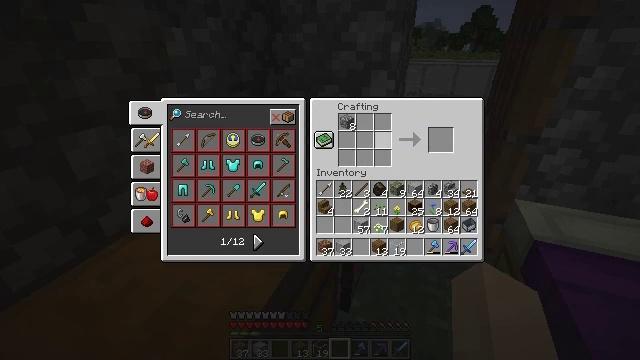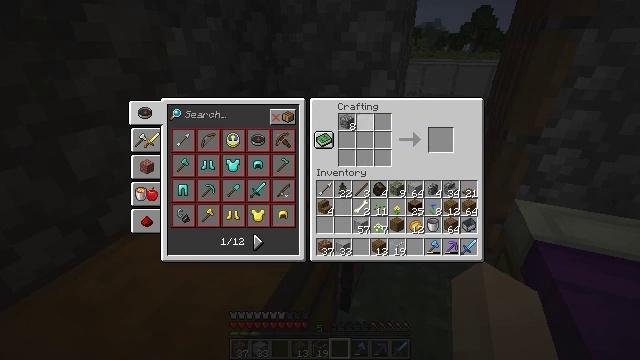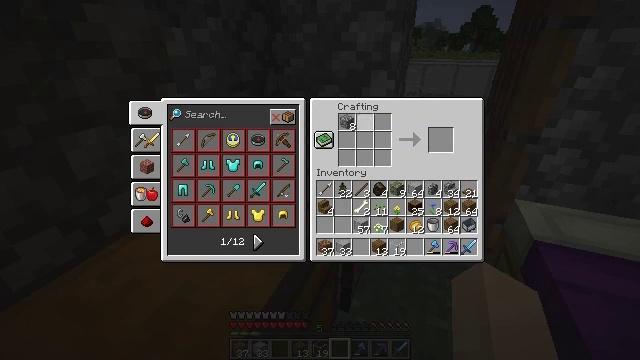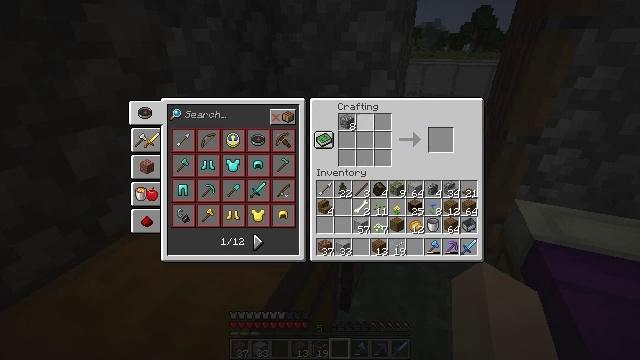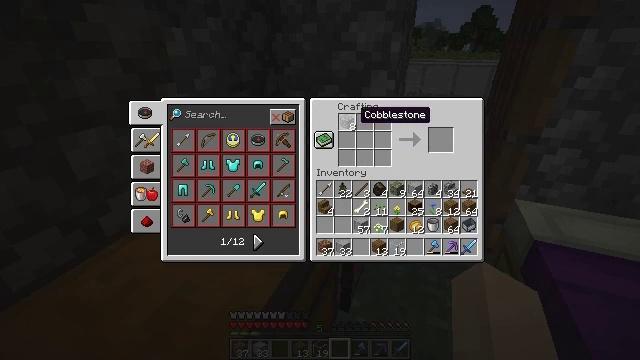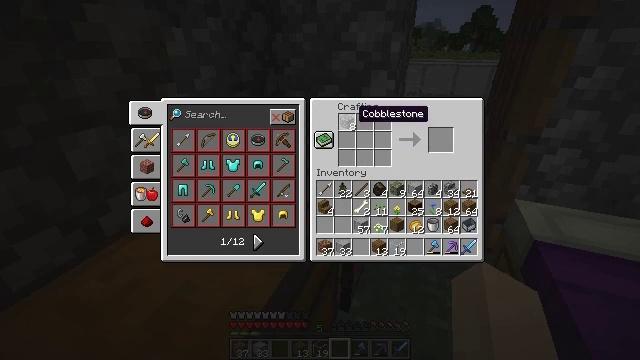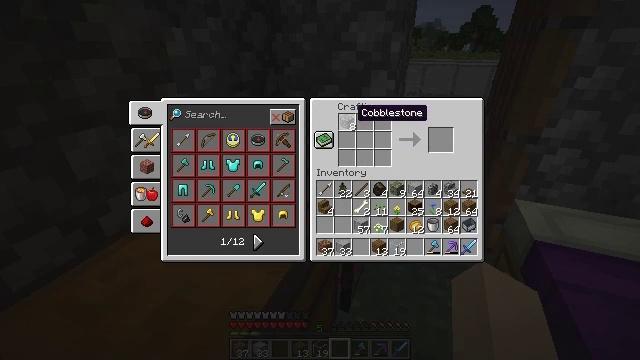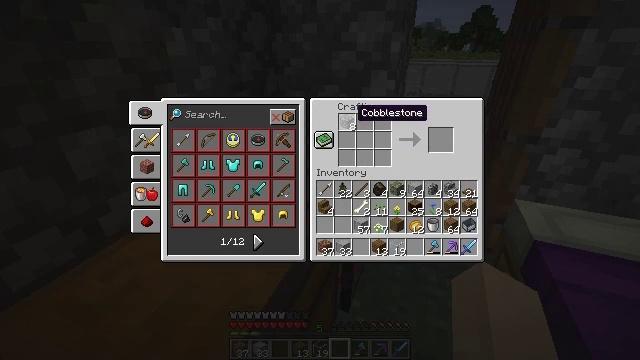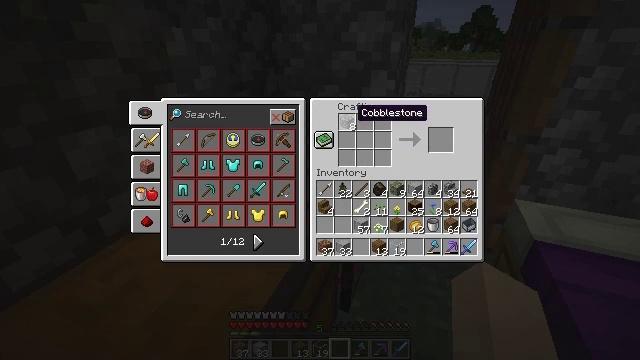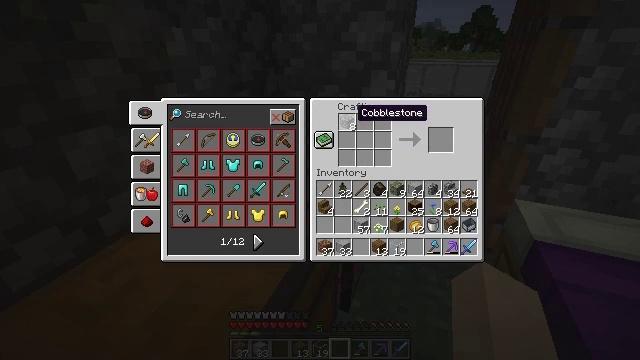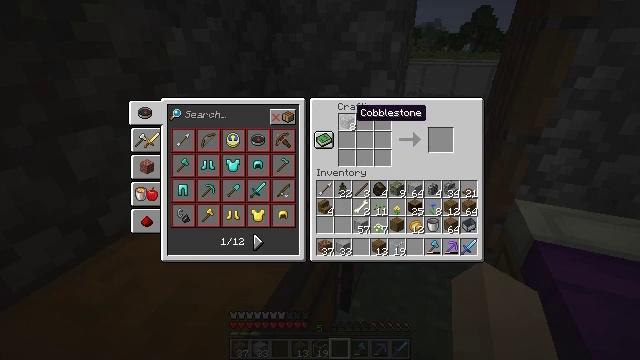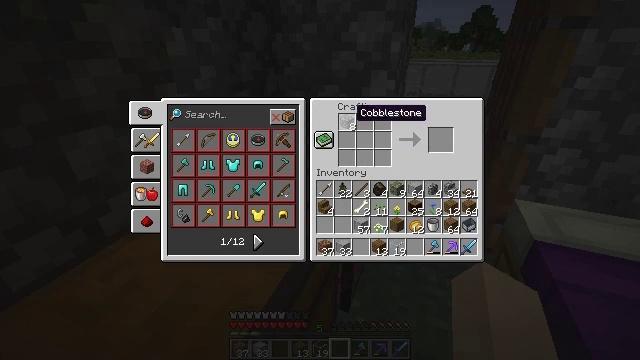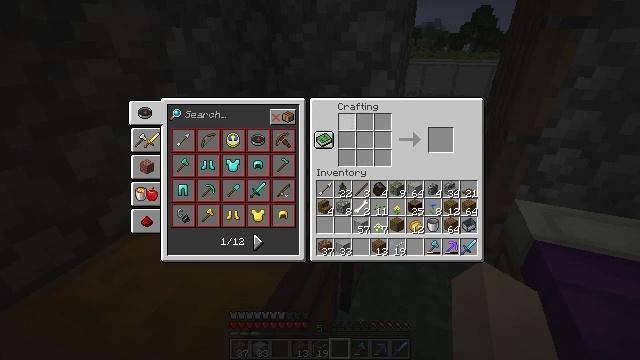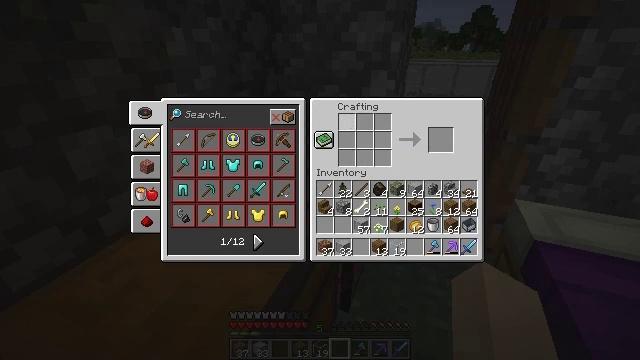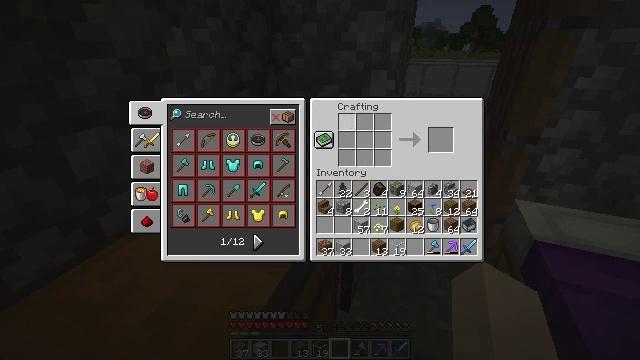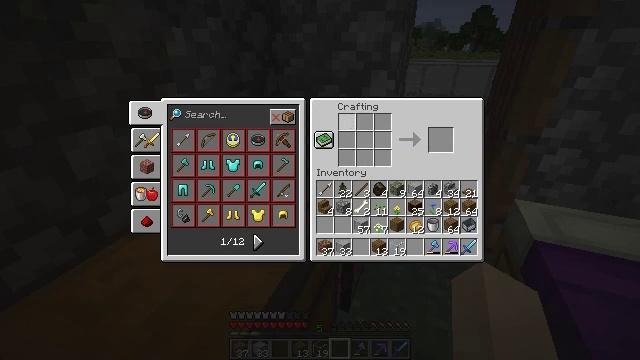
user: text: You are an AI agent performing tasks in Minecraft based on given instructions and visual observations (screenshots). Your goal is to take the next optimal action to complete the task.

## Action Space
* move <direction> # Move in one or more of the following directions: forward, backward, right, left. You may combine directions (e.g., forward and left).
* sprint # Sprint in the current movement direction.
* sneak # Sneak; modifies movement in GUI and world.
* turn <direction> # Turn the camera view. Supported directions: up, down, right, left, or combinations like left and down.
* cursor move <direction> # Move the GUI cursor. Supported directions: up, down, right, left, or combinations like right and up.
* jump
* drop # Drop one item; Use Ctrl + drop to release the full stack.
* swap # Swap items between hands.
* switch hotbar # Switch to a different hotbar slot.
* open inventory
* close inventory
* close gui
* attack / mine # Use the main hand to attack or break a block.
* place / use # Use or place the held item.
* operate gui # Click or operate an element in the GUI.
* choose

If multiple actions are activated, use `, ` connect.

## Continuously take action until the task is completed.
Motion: motion action
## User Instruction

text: Use a crafting table to make cobblestone stairs.
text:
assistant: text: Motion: no_op
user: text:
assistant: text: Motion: turn left
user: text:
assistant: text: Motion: turn left
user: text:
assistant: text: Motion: no_op
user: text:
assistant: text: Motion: no_op
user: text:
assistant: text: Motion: no_op
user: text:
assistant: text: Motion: no_op
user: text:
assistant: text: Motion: no_op
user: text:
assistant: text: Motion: no_op
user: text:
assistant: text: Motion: no_op
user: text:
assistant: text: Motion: no_op
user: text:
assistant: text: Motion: sneak, attack / mine
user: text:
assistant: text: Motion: sneak, attack / mine
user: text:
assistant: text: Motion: sneak, attack / mine
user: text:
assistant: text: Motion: sneak, attack / mine
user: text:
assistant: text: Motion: sneak, attack / mine
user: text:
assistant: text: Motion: sneak, attack / mine
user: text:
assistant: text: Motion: sneak, attack / mine
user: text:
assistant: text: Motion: sneak, attack / mine
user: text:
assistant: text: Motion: sneak, attack / mine
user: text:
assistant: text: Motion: sneak, attack / mine
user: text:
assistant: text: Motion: sneak, attack / mine
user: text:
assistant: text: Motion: sneak, turn down
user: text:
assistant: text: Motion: turn down
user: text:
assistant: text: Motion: turn down
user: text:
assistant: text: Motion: turn down
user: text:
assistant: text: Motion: no_op
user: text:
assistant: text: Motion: no_op
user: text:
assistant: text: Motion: no_op
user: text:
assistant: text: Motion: no_op